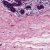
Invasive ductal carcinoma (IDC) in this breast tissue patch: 0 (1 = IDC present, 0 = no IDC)